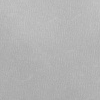
Atmospheric dust classification: dusty